Aerial crown-view tile of a tropical tree (Barro Colorado Island, Panama), acquired 20250124:
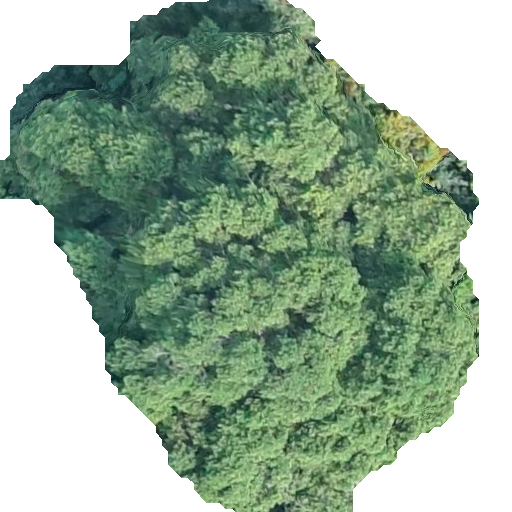
Species: Calophyllum longifolium
GBIF accepted scientific name: Calophyllum longifolium
Crown area: 255.457 m²